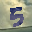
Label: 5